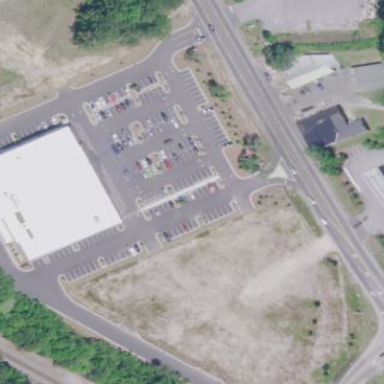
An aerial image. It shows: Retail area.